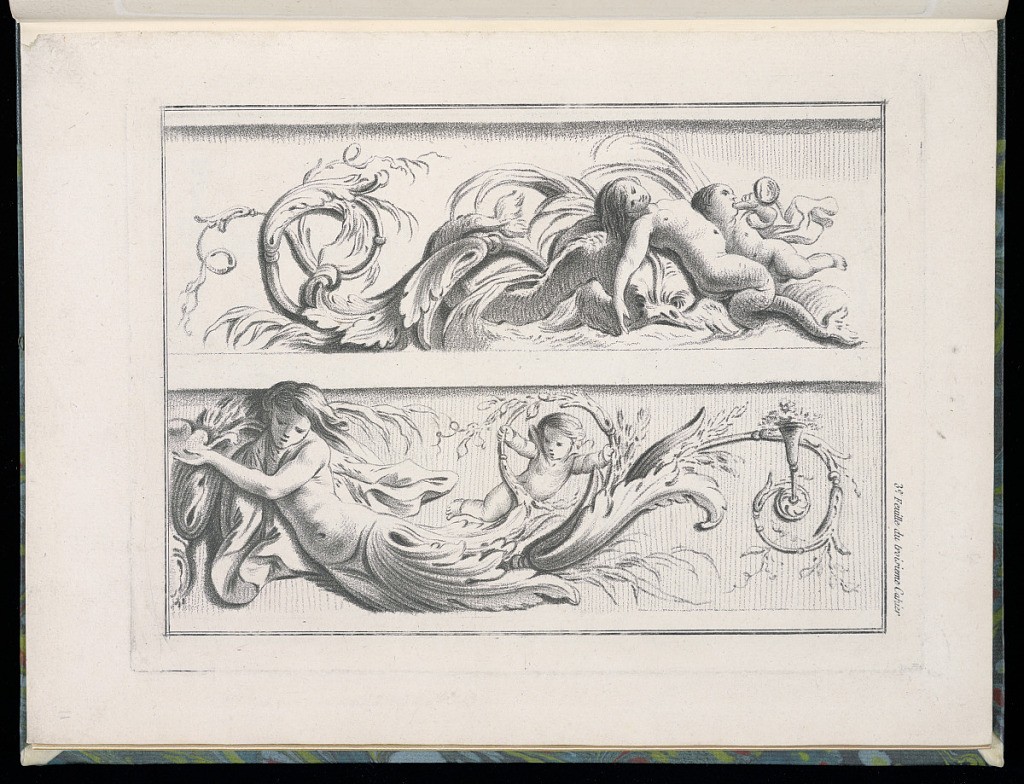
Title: Two Frieze Designs
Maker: Jean-Baptiste Huet, French, 1745 – 1811
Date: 1776–89
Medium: Crayon manner etching on paper
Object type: Print
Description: Two details of frieze designs, one above the other, featuring a mermaid, female figure, putto, scrolling leaves (rinceaux), foliate scrolls, fleurons, rosettes, and small vase of flowers. The plate is numbered.